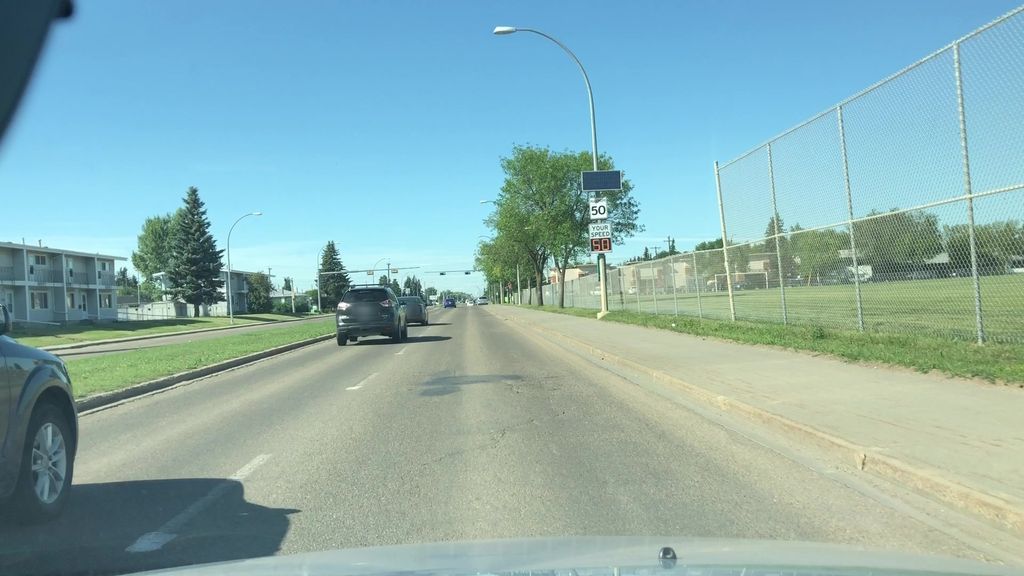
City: edmonton